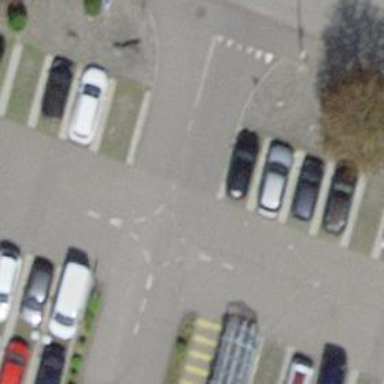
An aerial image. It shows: Asphalt parking aisle off service road.